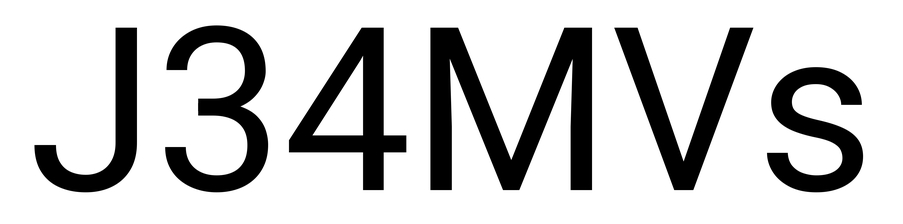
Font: Roboto_Regular